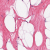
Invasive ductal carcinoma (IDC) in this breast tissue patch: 0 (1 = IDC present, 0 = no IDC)